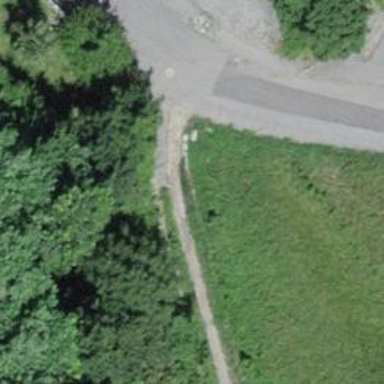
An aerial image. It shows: Unpaved service road.